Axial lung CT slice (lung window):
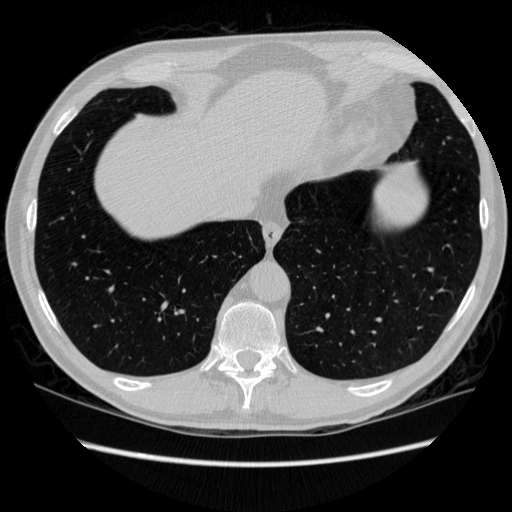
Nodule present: no